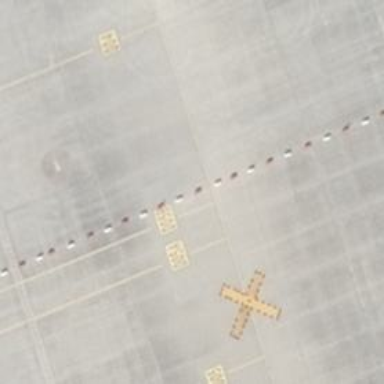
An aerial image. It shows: Parking position at the airport on concrete surface.